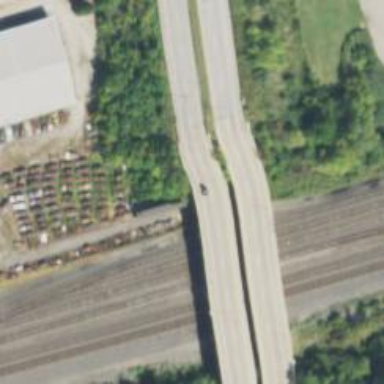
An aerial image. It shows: Trunk highway with bridge.